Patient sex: F
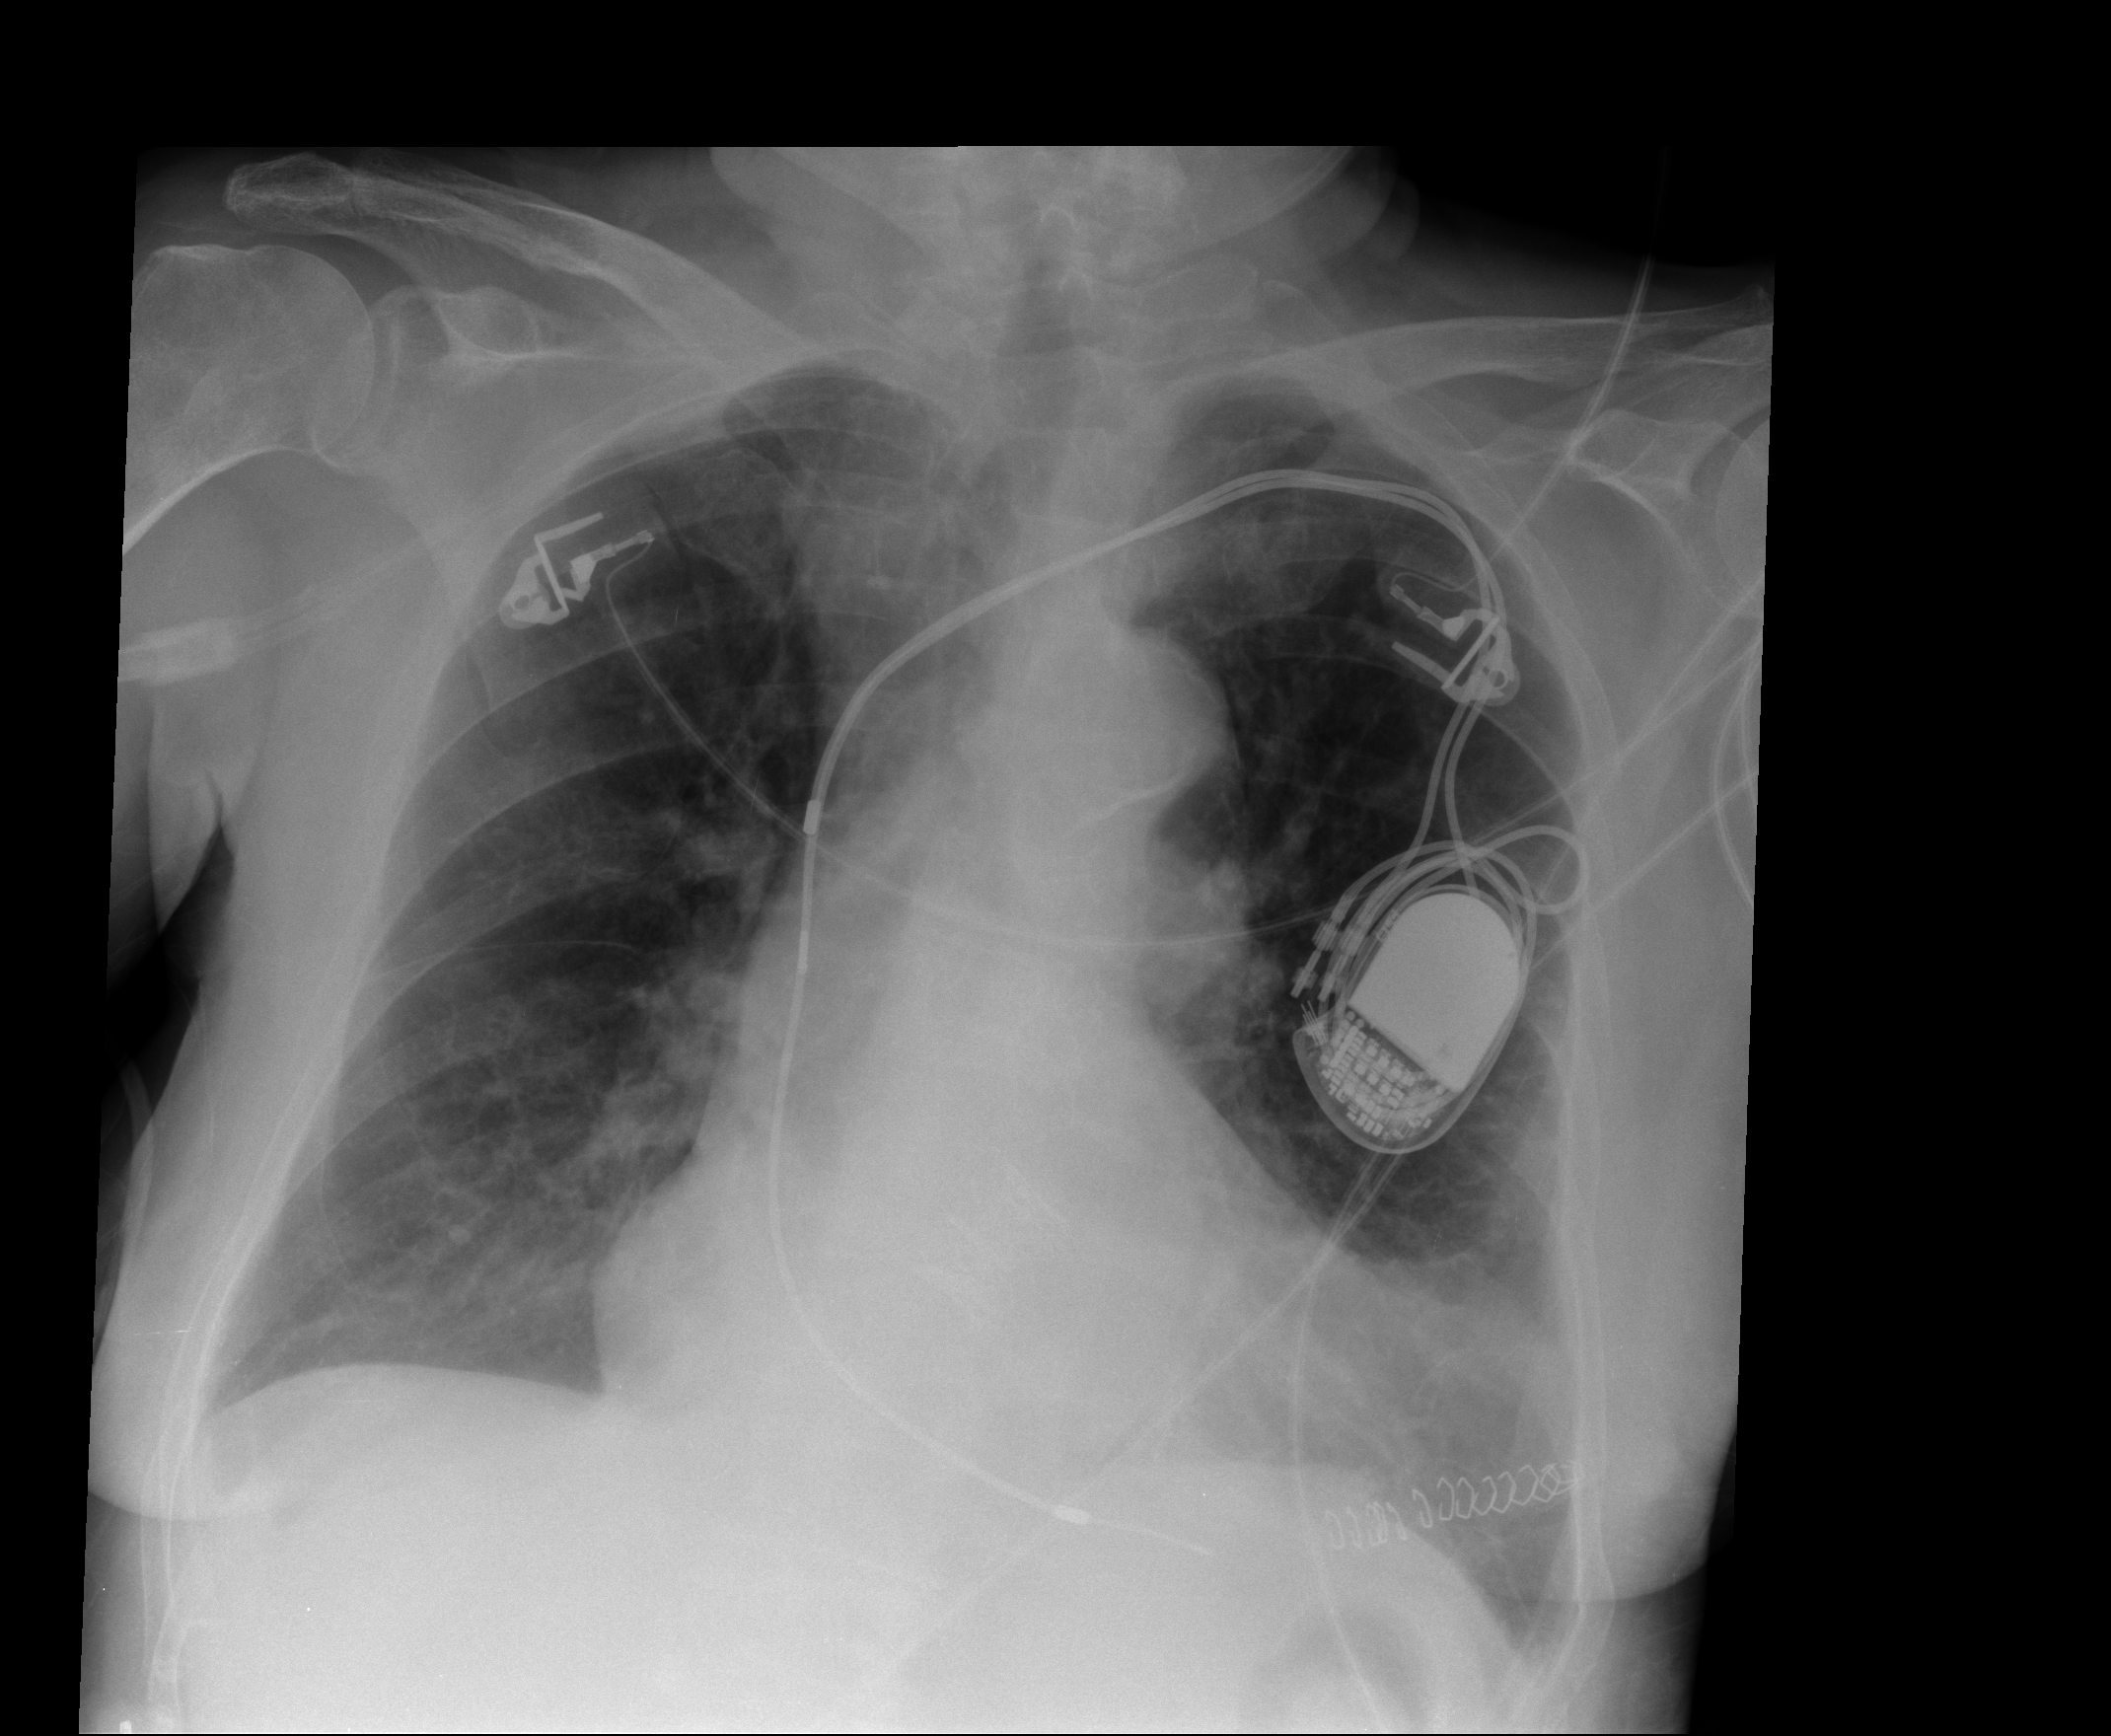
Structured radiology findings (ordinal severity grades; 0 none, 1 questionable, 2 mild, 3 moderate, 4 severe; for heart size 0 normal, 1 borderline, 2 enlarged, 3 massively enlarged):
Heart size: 2
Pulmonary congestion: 1
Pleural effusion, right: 2
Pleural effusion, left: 0
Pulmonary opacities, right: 0
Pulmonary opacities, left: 0
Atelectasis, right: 2
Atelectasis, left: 2